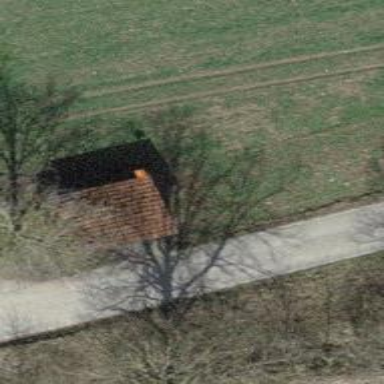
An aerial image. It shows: Aerial marker.